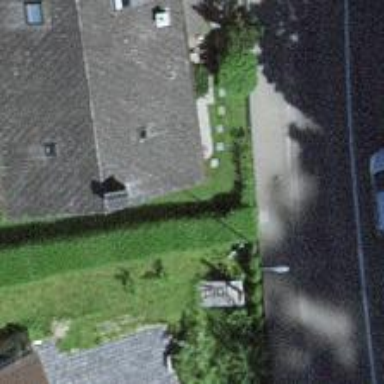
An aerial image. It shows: Hedge acting as barrier.